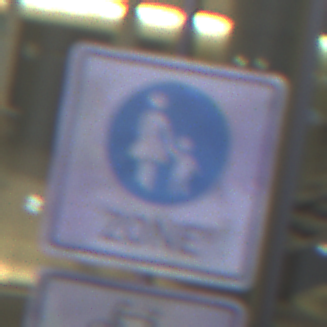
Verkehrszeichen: BeginnFussgaengerzone
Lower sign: EinspurigeFahrzeugeFrei5
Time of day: Night
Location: Outdoor (Urban)
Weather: PartlyCloudy
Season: NotSpecified
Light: Artificial